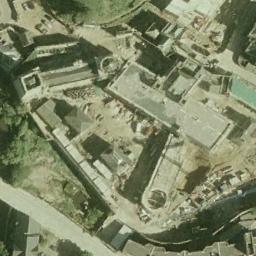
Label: palace